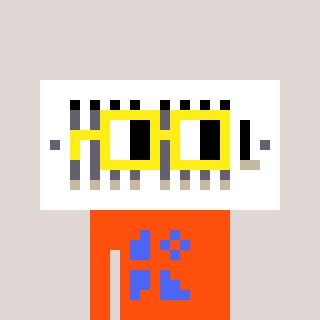
a pixel art character with square yellow glasses, a vent-shaped head and a orange-colored body on a warm background